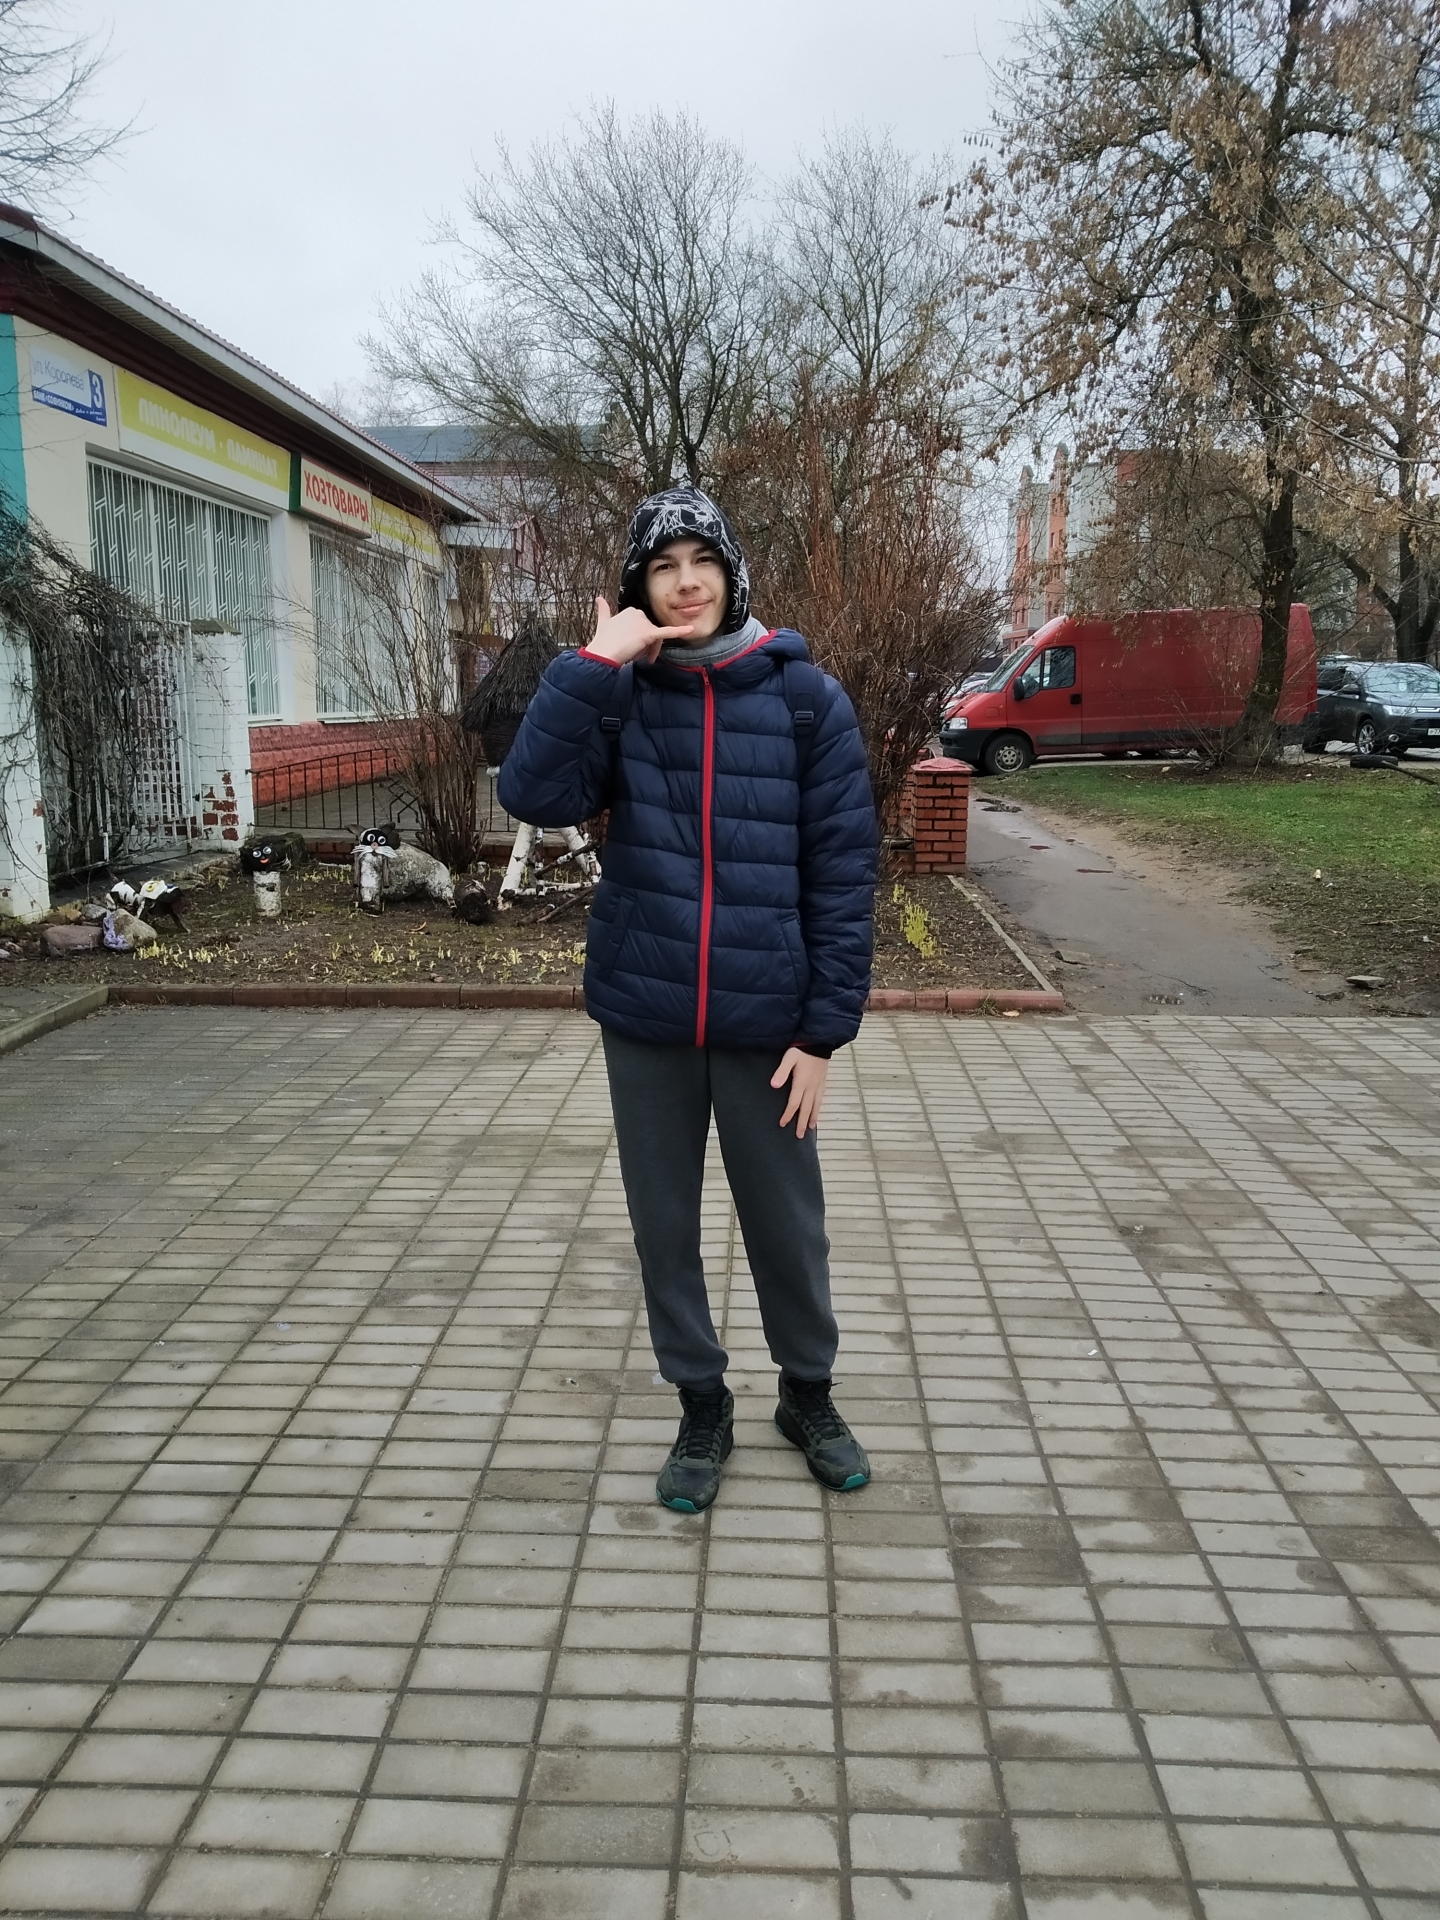
Label: clear